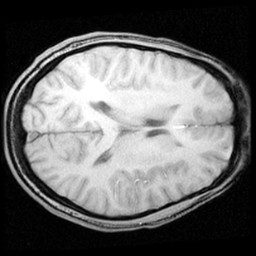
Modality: inplaneT1
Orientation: axial
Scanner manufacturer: ge
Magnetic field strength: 3 T
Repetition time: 0.3 s
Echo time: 0.003472 s